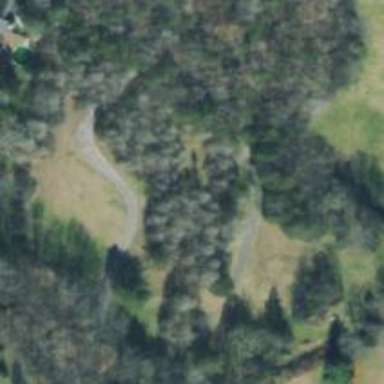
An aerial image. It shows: Driveway.